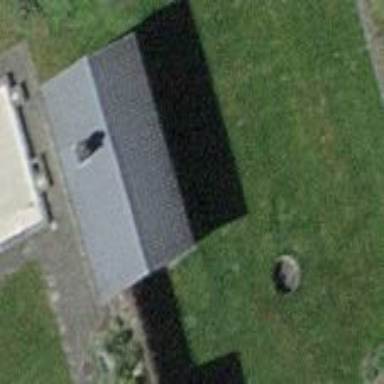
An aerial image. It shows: Shed.